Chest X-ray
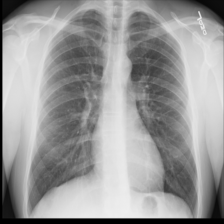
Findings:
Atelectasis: negative
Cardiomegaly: negative
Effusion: negative
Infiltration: negative
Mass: negative
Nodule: negative
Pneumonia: negative
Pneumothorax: negative
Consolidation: negative
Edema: negative
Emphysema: negative
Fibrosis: negative
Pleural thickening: negative
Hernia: negative